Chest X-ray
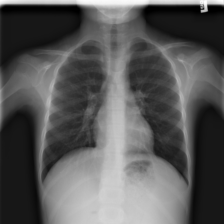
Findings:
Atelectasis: negative
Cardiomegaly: negative
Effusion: negative
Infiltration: negative
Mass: negative
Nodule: negative
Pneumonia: negative
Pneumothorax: negative
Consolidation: negative
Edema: negative
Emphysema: negative
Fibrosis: negative
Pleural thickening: negative
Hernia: negative